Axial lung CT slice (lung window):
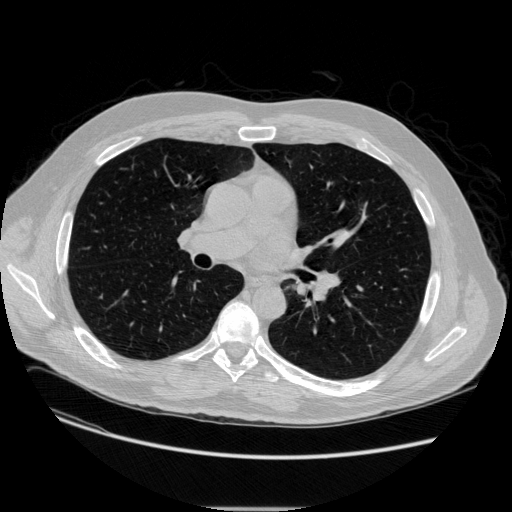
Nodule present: no